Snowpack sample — Loveland Pass, Silver Plume, Colorado, USA (2/11/26, 12:00 PM MST)
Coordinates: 39.663, -105.886
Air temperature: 35 °F
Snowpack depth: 82 cm
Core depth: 10 cm
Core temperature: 17.6 °F
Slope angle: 13°, slope face: 12°
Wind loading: high
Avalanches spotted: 1
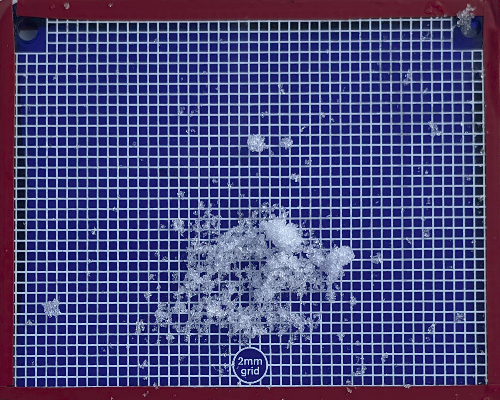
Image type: profile
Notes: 1 small avalanche spotted on the north side of the bowl, lots of wind loading